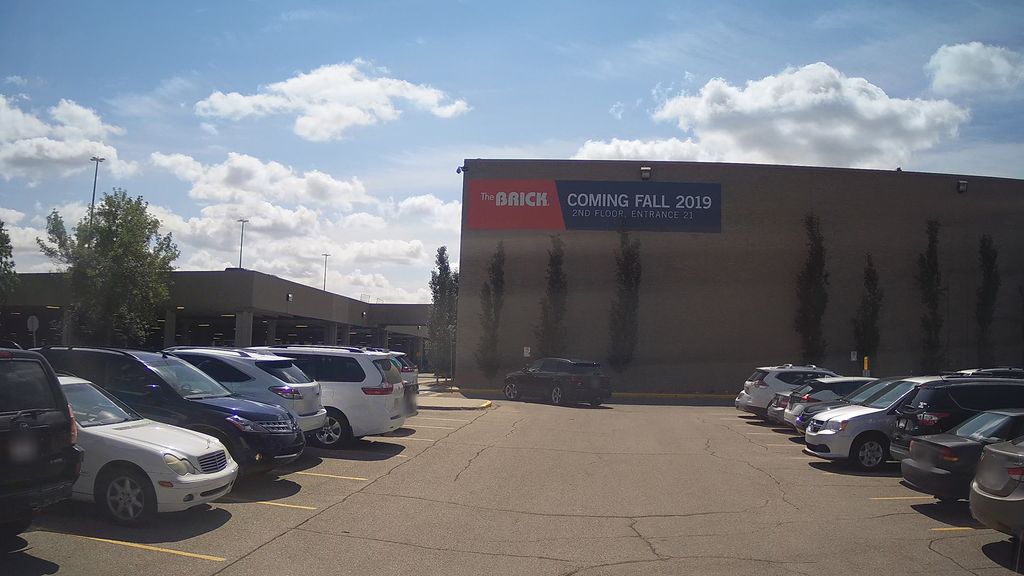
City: edmonton